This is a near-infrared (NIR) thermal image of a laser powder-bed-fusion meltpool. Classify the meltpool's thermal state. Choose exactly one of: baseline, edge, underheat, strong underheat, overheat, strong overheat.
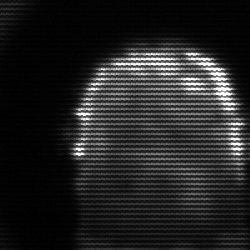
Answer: baseline